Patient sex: M
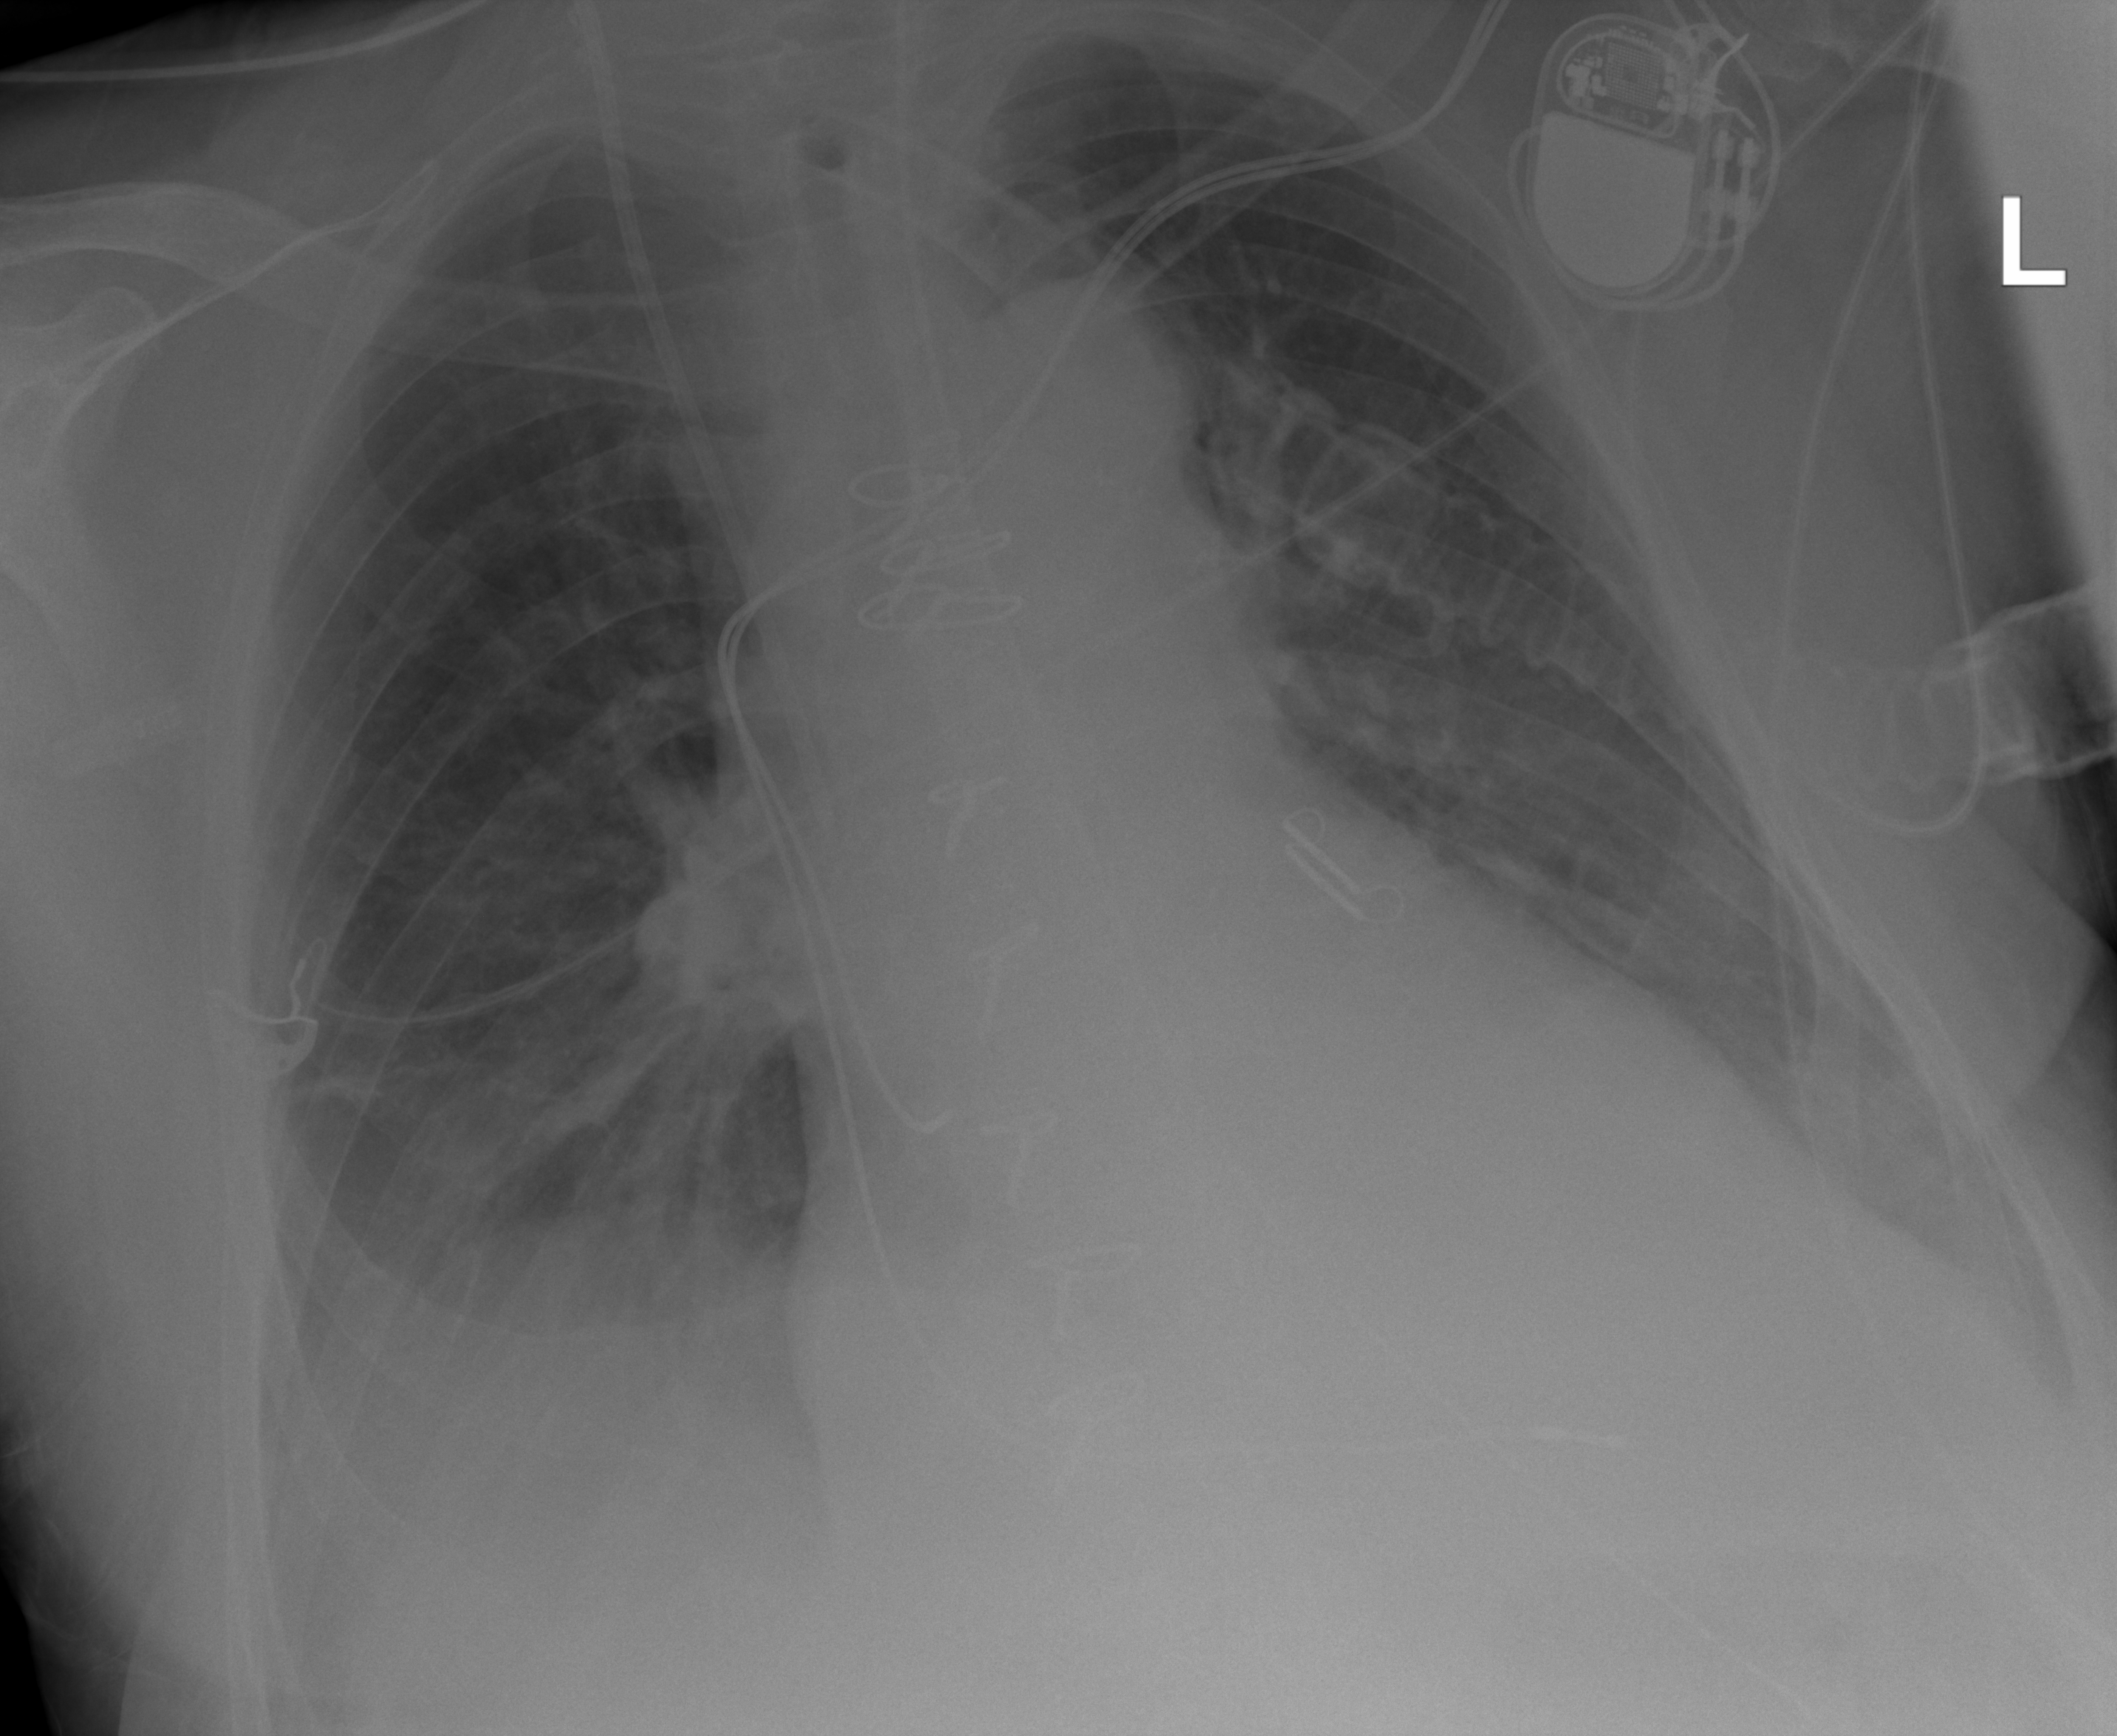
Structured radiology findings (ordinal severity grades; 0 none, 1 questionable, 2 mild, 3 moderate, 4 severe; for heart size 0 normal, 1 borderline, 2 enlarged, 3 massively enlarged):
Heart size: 2
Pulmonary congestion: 2
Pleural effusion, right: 2
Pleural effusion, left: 2
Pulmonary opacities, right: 2
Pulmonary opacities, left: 2
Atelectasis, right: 3
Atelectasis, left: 2